Question: Problem: When I click the delete button for a given table/section row, i get the following error: "*** Terminating app due to uncaught exception 'NSInternalInconsistencyException', reason: 'Invalid update: invalid number of rows in section 0. The number of rows contained in an existing section after the update (4) must be equal to the number of rows contained in that section before the update (4), plus or minus the number of rows inserted or deleted from that section (0 inserted, 1 deleted).'"

From other posts I have read about this symptom, I gather I am suppose to be manually removing an element in my datasource array, but not sure how to access the section's array inside this method:
'''
// COMMIT EDITING STYLE
// Override to support editing the table view.
- (void)tableView:(UITableView *)tableView commitEditingStyle:(UITableViewCellEditingStyle)editingStyle forRowAtIndexPath:(NSIndexPath *)indexPath
{
NSLog(@"indexPath: %@", indexPath);
if (editingStyle == UITableViewCellEditingStyleDelete) {
// Delete the row from the data source
[tableView beginUpdates];
[tableView deleteRowsAtIndexPaths:[NSArray arrayWithObject:indexPath] withRowAnimation:UITableViewRowAnimationFade];
[tableView endUpdates]; // throws error here
[tableView reloadData];
}
else if (editingStyle == UITableViewCellEditingStyleInsert) {
// Create a new instance of the appropriate class, insert it into the array, and add a new row to the table view
}
'''
}
I think the complication for this situation arises due to the fact that the plist (FormEntries.plist) I am pulling data from holds user input for all sorts of things all through out my app, thus I am having to call and filter it for every section. This works fine to populate the UITableView and all of it's sections, but because a new filtered array is being created for and inside each section, I'm not sure how to ever access it again in order to remove the element, thus rectifying the above error message. Here is how I am loading the data for each table section:
'''
// CELL FOR ROW AT INDEXPATH
- (UITableViewCell *)tableView:(UITableView *)tableView cellForRowAtIndexPath (NSIndexPath *)indexPath {
static NSString *CellIdentifier = @"Cell";
UITableViewCell *cell = [tableView dequeueReusableCellWithIdentifier:CellIdentifier];
if (cell == nil) {
cell = [[[UITableViewCell alloc] initWithStyle:UITableViewCellStyleDefault reuseIdentifier:CellIdentifier] autorelease];
}
NSNumber *numScreenId = [[arrayOfModulesScreens objectAtIndex: indexPath.section] objectForKey: @"id"];
NSMutableArray *arrayRecords = [epFrameWork selectPlist: @"FormEntries" filterByKey: @"screen_id" keyValue:numScreenId];
NSString *strTitle = [[arrayRecords objectAtIndex: indexPath.row] objectForKey: @"storage_string"];
cell.textLabel.text = strTitle;
cell.accessoryType = UITableViewCellAccessoryDisclosureIndicator;
return cell;
'''
}
-- Not sure if this will help diagnose things, but here it is none the less ---
'''
// TITLE FOR HEADER IN SECTION
- (NSString *)tableView:(UITableView *)tableView titleForHeaderInSection:(NSInteger)section {
return [[arrayOfModulesScreens objectAtIndex: section] objectForKey: @"screen_title"];
}
// NUMBER OF SECTIONS IN TABLE VIEW
- (NSInteger)numberOfSectionsInTableView:(UITableView *)tableView
{
return [arrayOfModulesScreens count];
}
// NUMBER OF ROWS IN SECTION
- (NSInteger)tableView:(UITableView *)tableView numberOfRowsInSection:(NSInteger)section
{
NSNumber *numScreenId = [[arrayOfModulesScreens objectAtIndex: section] objectForKey: @"id"];
NSMutableArray *arrayRecords = [epFrameWork selectPlist: @"FormEntries" filterByKey: @"screen_id" keyValue:numScreenId];
int rowCount = [arrayRecords count];
return rowCount;
}
'''
What is the best approach to handle this situation or to resolve the above posted error message?
-- UPDATE --
So here is how I'm trying to identify which plist record to delete, assuming that's what I need to do to resolve the original error:
'''
- (void)tableView:(UITableView *)tableView commitEditingStyle:(UITableViewCellEditingStyle)editingStyle forRowAtIndexPath:(NSIndexPath *)indexPath
{
int g = indexPath.row;
int count = -1;
UITableViewCell *tvc = [[UITableViewCell alloc] init];
for(id element in tableView.subviews) {
if([element isKindOfClass:[UITableViewCell class]]) {
count +=1;
NSLog(@"g: %d - count: %d", g , count);
if(count == g) {
tvc = element;
NSLog(@"tvc: %@ - UID: %@ - g: %d - count: %d", tvc, tvc.detailTextLabel.text, g , count);
}
}
}
'''
My logic here was to set a hidden unique identifier on tvc.detailTextLabel.text in the cellForRowAtIndexPath method, which in turn would let me know which record from the plist to filter and delete by calling [array removeObjectAtIndex:uid] where array is my filtered plist array. Only problem now is that tvc in the NSLog always returns the record at index 0, not the row that holds the delete button I click.
NSLog returns: tvc: < UITableViewCell: 0x713e2c0; frame = (0 30; 320 44); text = 'Church A'; autoresize = W; layer = < CALayer: 0x7113e70 > > - UID: -237206321 - g: 3 - count: 3. So why would tvc return the index 0 when it was index 3 I clicked the delete button?
Is this just becoming a clustered mess or is there a cleaner solution? But ya, still stumped.
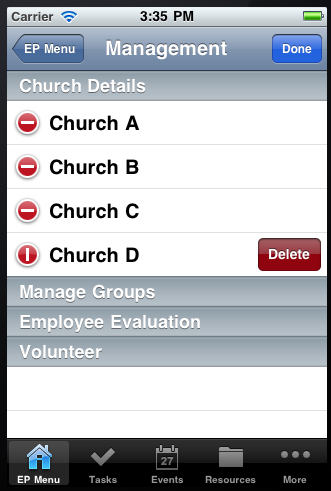
Answer: This is how I was finally able to resolve the issue:
I changed all of this crap:
'''
int g = indexPath.row;
int count = -1;
UITableViewCell *tvc = [[UITableViewCell alloc] init];
for(id element in tableView.subviews) {
if([element isKindOfClass:[UITableViewCell class]]) {
count +=1;
NSLog(@"g: %d - count: %d", g , count);
if(count == g) {
tvc = element;
NSLog(@"tvc: %@ - UID: %@ - g: %d - count: %d", tvc, tvc.detailTextLabel.text, g , count);
}
}
}
'''
to one simple line:
'''
UITableViewCell *cell = [[self tableView] cellForRowAtIndexPath:indexPath];
'''
This allowed me to identify the cell I was working with. So my final code that worked looks like this:
'''
// COMMIT EDITING STYLE
// Override to support editing the table view.
- (void)tableView:(UITableView *)tableView commitEditingStyle:(UITableViewCellEditingStyle)editingStyle forRowAtIndexPath:(NSIndexPath *)indexPath
{
if (editingStyle == UITableViewCellEditingStyleDelete) {
UITableViewCell *cell = [[self tableView] cellForRowAtIndexPath:indexPath];
[epFrameWork deleteRecordFromPlist:@"FormEntries" uid:cell.detailTextLabel.text];
[tableView reloadData];
}
else if (editingStyle == UITableViewCellEditingStyleInsert) {
// Create a new instance of the appropriate class, insert it into the array, and add a new row to the table view
}
}
-(void) deleteRecordFromPlist:(NSString *)plist uid:(NSString *)uId {
NSArray *paths = NSSearchPathForDirectoriesInDomains(NSDocumentDirectory, NSUserDomainMask, YES);
NSString *documentsDirectory = [paths objectAtIndex:0];
NSString *tmpFileName = [[NSString alloc] initWithFormat:@"%@.plist", plist];
NSString *path = [documentsDirectory stringByAppendingPathComponent:tmpFileName];
NSMutableArray *array = [[NSMutableArray alloc] initWithContentsOfFile:path];
NSDictionary *dict = [[NSDictionary alloc] init];
NSString *tmpUid;
for(int i=0; i < [array count]; i++) {
dict = [array objectAtIndex:i];
tmpUid = [dict valueForKey:@"uid"];
if([tmpUid isEqualToString:uId]) {
[array removeObjectAtIndex:i];
[array writeToFile:path atomically:YES];
}
}
}
'''